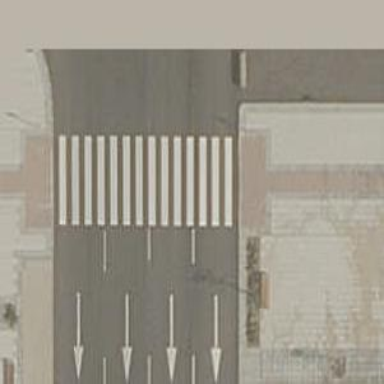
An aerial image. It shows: Uncontrolled zebra crossing on the road.